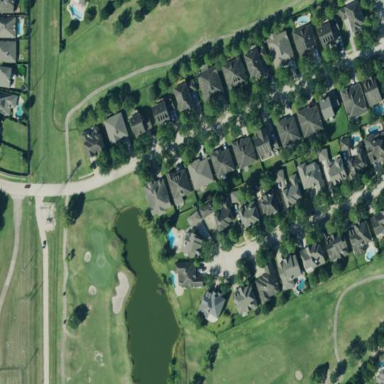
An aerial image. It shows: Residential area composed of single-family homes.